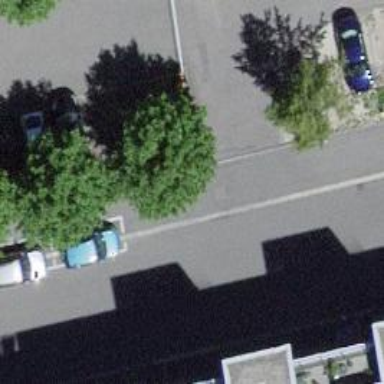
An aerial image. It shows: Urban tree with broadleaved leaves.